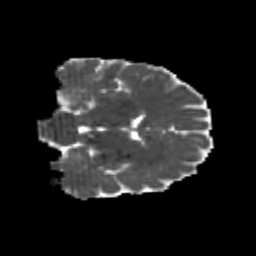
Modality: MD
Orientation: coronal
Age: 25
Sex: male
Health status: healthy
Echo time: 0.074 s